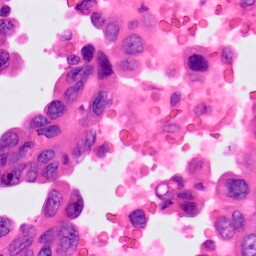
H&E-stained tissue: Lung